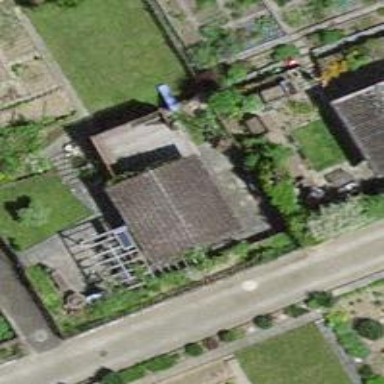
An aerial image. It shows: Allotment house.